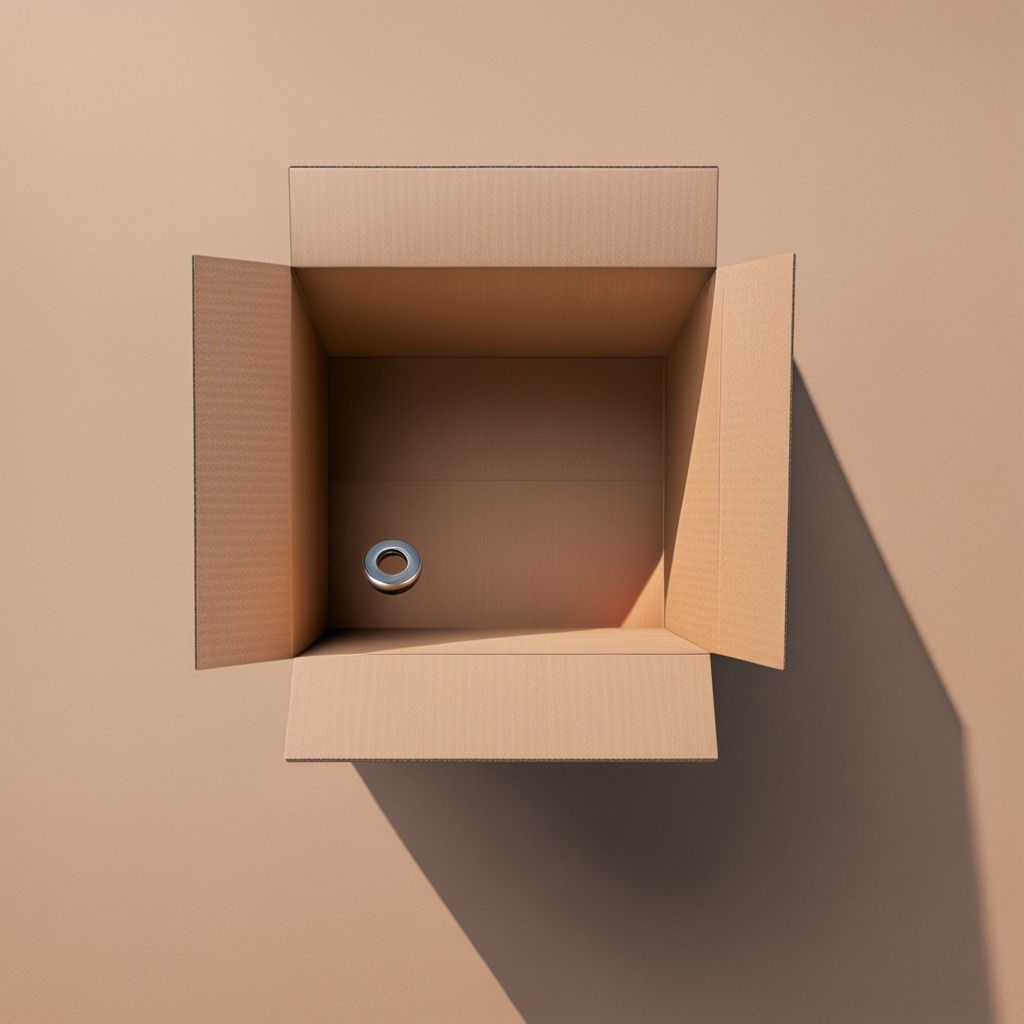
A flat metal washer lying on a clean dry cardboard box surface in an outdoor workshop during daytime bright natural light soft shadows slightly creased but